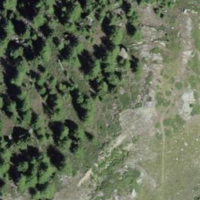
EUNIS habitat code: 26
Species observed at this site:
Euphrasia alpina